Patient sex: M
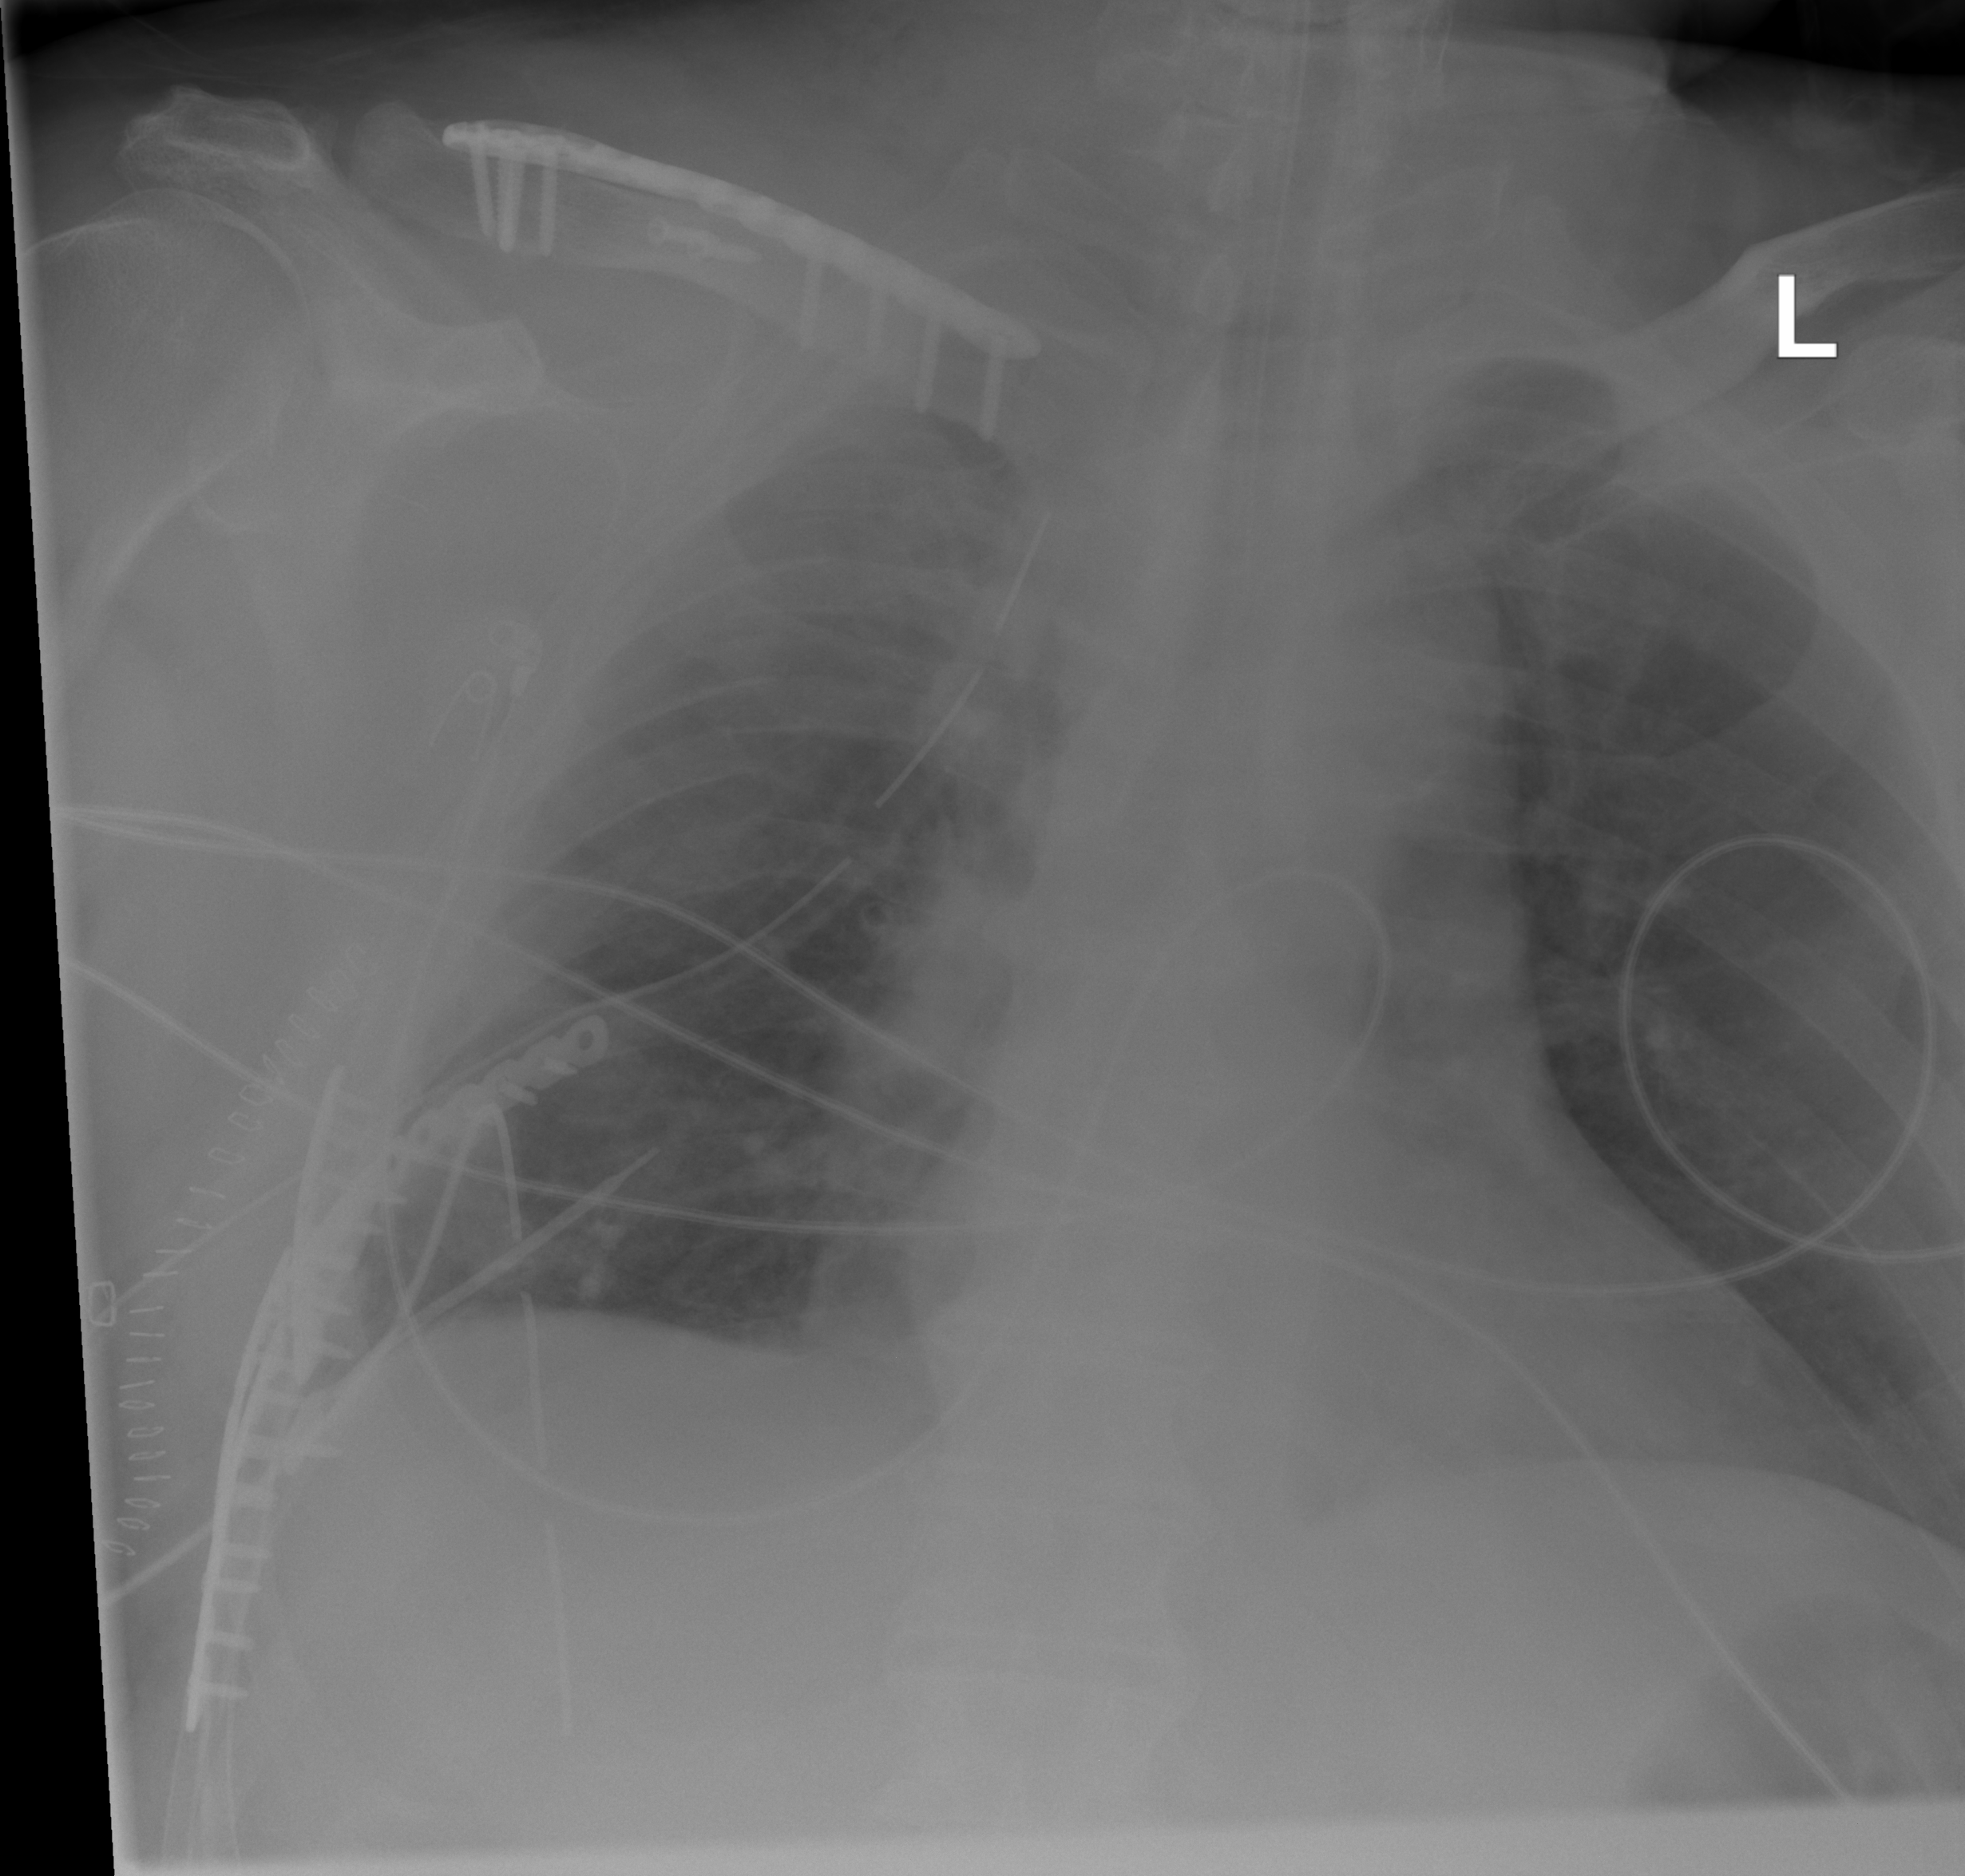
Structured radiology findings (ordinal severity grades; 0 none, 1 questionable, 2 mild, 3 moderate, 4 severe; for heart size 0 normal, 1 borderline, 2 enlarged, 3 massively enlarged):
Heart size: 2
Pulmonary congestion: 2
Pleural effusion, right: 0
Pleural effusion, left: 0
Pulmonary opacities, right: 2
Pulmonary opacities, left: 0
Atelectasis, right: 2
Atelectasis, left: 0